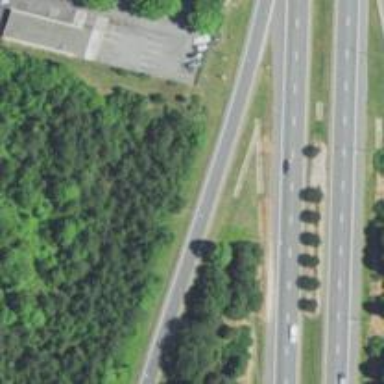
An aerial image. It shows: Trunk link highway.